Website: macys
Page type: delivery-shipping
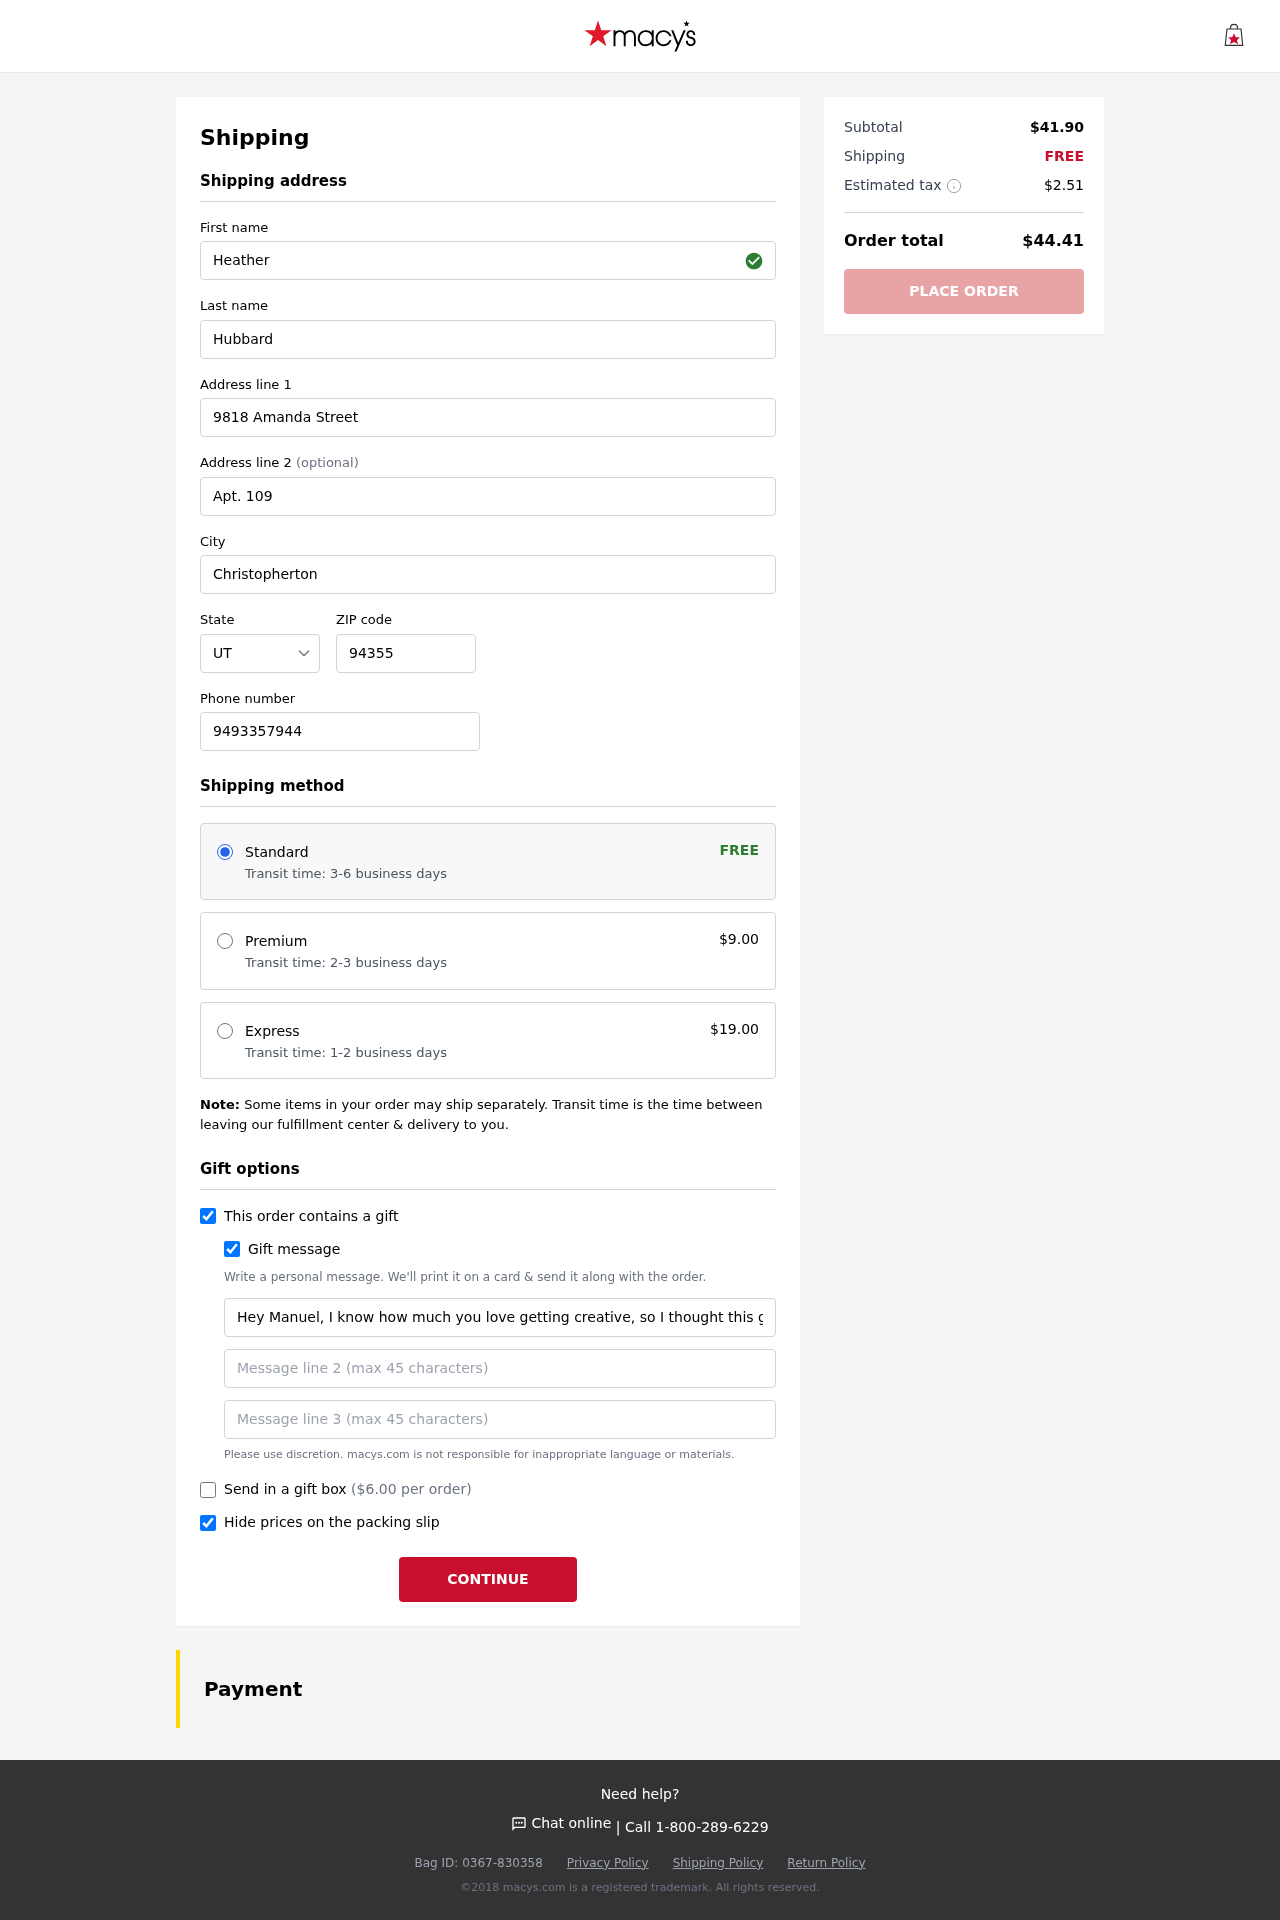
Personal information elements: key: PII_STATE_ABBR
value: UT
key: PII_FIRSTNAME
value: Heather
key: PII_LASTNAME
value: Hubbard
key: PII_STREET
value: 9818 Amanda Street
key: PII_STREET2
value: Apt. 109
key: PII_CITY
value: Christopherton
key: PII_POSTCODE
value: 94355
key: PII_PHONE
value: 9493357944
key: PII_GIFT_MESSAGE
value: Hey Manuel, I know how much you love getting creative, so I thought this gel pen set would be perfect for all your doodles and notes! Can’t wait to see what amazing things you create with them!  Heather
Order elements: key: ORDER_SHIPPING_STANDARD
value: Transit time: 3-6 business days
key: ORDER_SHIPPING_COST
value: FREE
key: ORDER_SHIPPING_PREMIUM
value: Transit time: 2-3 business days
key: ORDER_SHIPPING_PREMIUM_PRICE
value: $9.00
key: ORDER_SHIPPING_EXPRESS
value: Transit time: 1-2 business days
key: ORDER_SHIPPING_EXPRESS_PRICE
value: $19.00
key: ORDER_GIFT_BOX_PRICE
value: ($6.00 per order)
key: ORDER_SUBTOTAL
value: $41.90
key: ORDER_SHIPPING_COST2
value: FREE
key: ORDER_TAX
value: $2.51
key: ORDER_TOTAL
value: $44.41